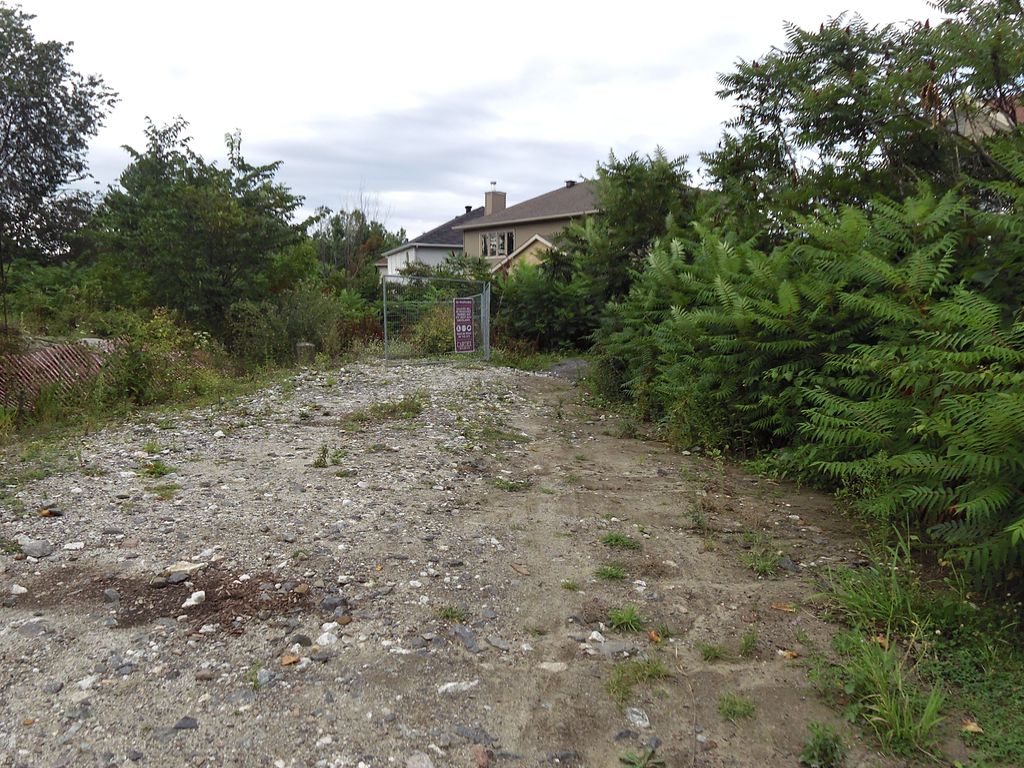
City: ottawa-gatineau